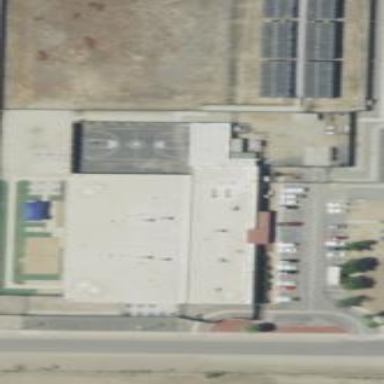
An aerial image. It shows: Prison.